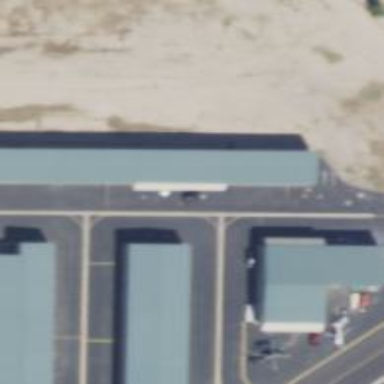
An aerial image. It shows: View of taxiway at the airport.